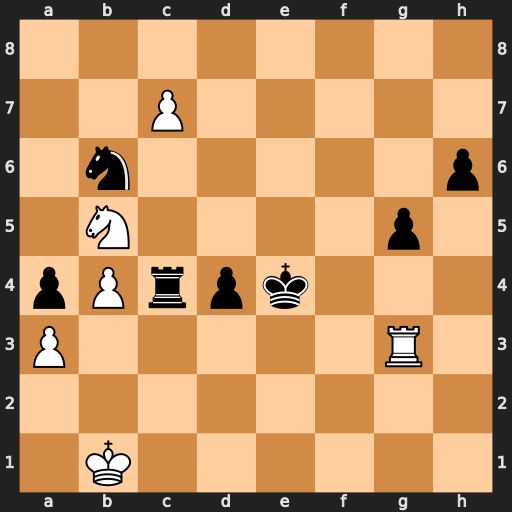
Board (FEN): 8/2P5/1n5p/1N4p1/pPrpk3/P5R1/8/1K6
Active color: w
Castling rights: -
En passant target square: -
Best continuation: Nd6+ Kd5 Nxc4